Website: apple
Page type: customer-info-address
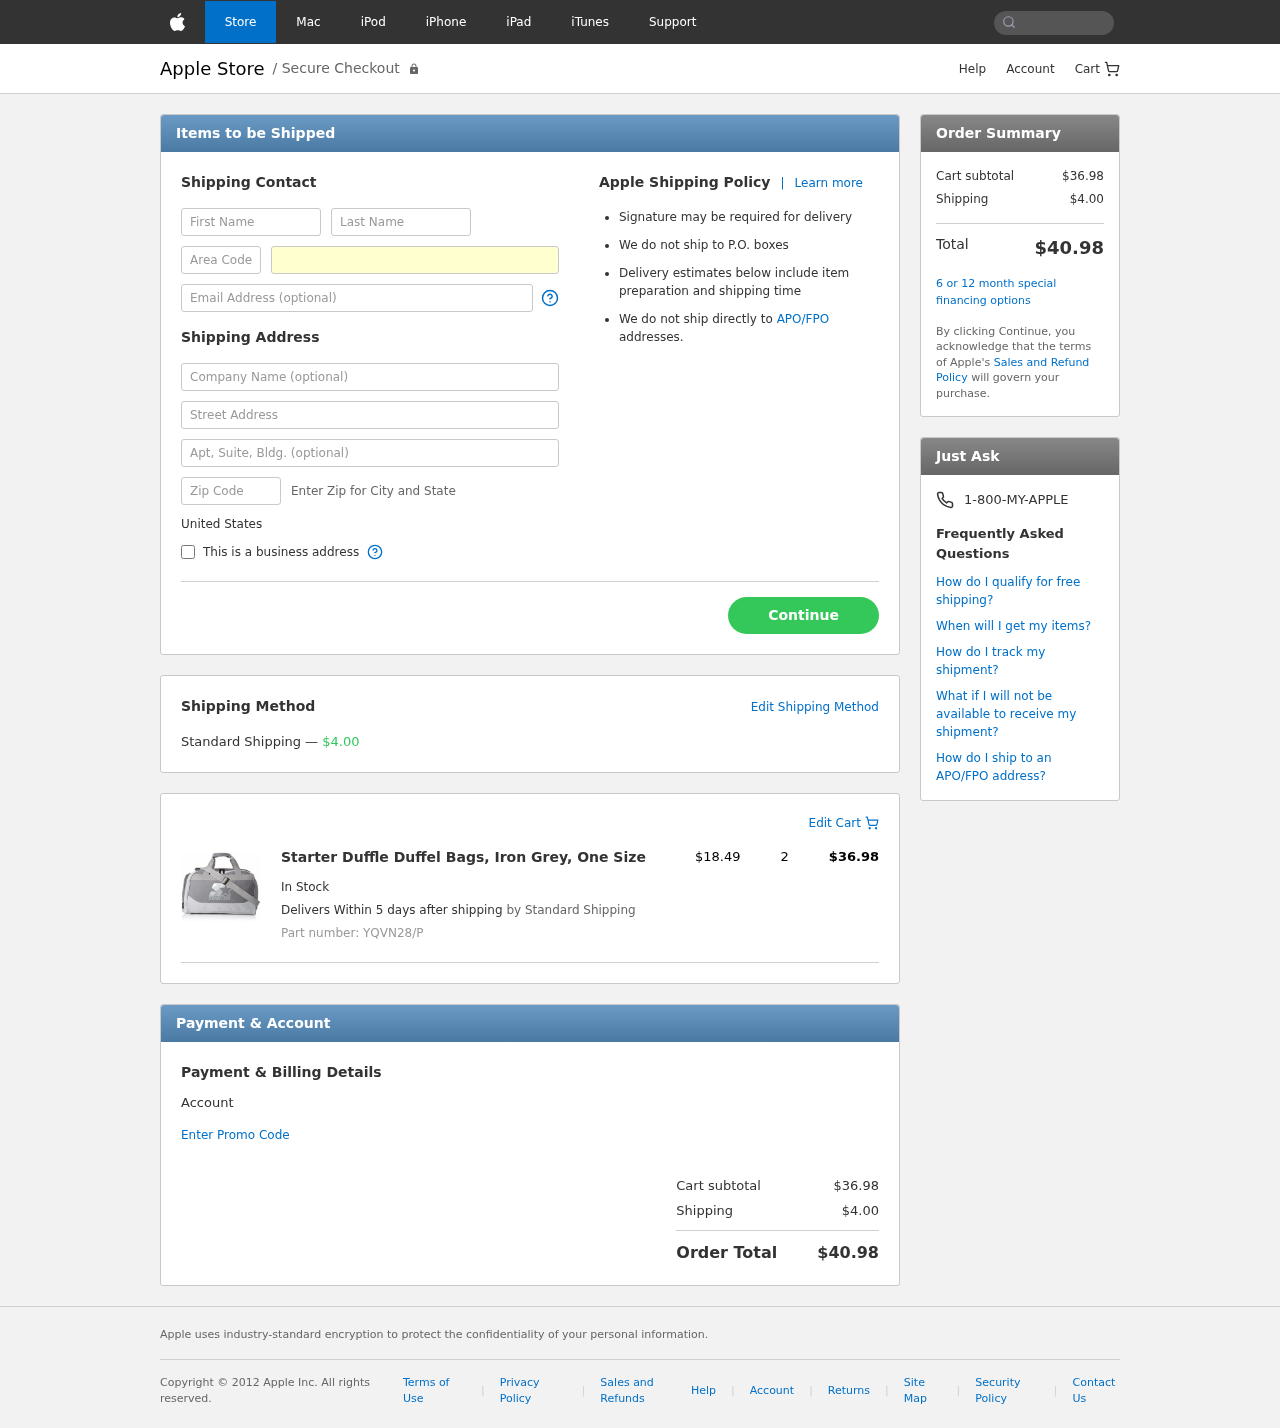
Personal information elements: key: PII_COUNTRY
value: United States
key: PII_FIRSTNAME
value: Matthew
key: PII_LASTNAME
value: Reed
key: PII_PHONE_AREA
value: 538
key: PII_PHONE_LINE
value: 3979
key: PII_EMAIL
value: matthewreed@yahoo.com
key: PII_COMPANY
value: Rice PLC
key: PII_STREET
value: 872 Lopez Freeway Apt. 070
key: PII_POSTCODE
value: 68041
Product elements: key: PRODUCT1_NAME
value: Starter Duffle Duffel Bags, Iron Grey, One Size
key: PRODUCT1_PRICE
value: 18.49
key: PRODUCT1_QUANTITY
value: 2
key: PRODUCT1_SKU
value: YQVN28/P
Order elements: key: ORDER_SHIPPING_COST
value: $4.00
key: ORDER_ITEM_TOTAL
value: $36.98
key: ORDER_SUBTOTAL
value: $36.98
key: ORDER_TOTAL
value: $40.98